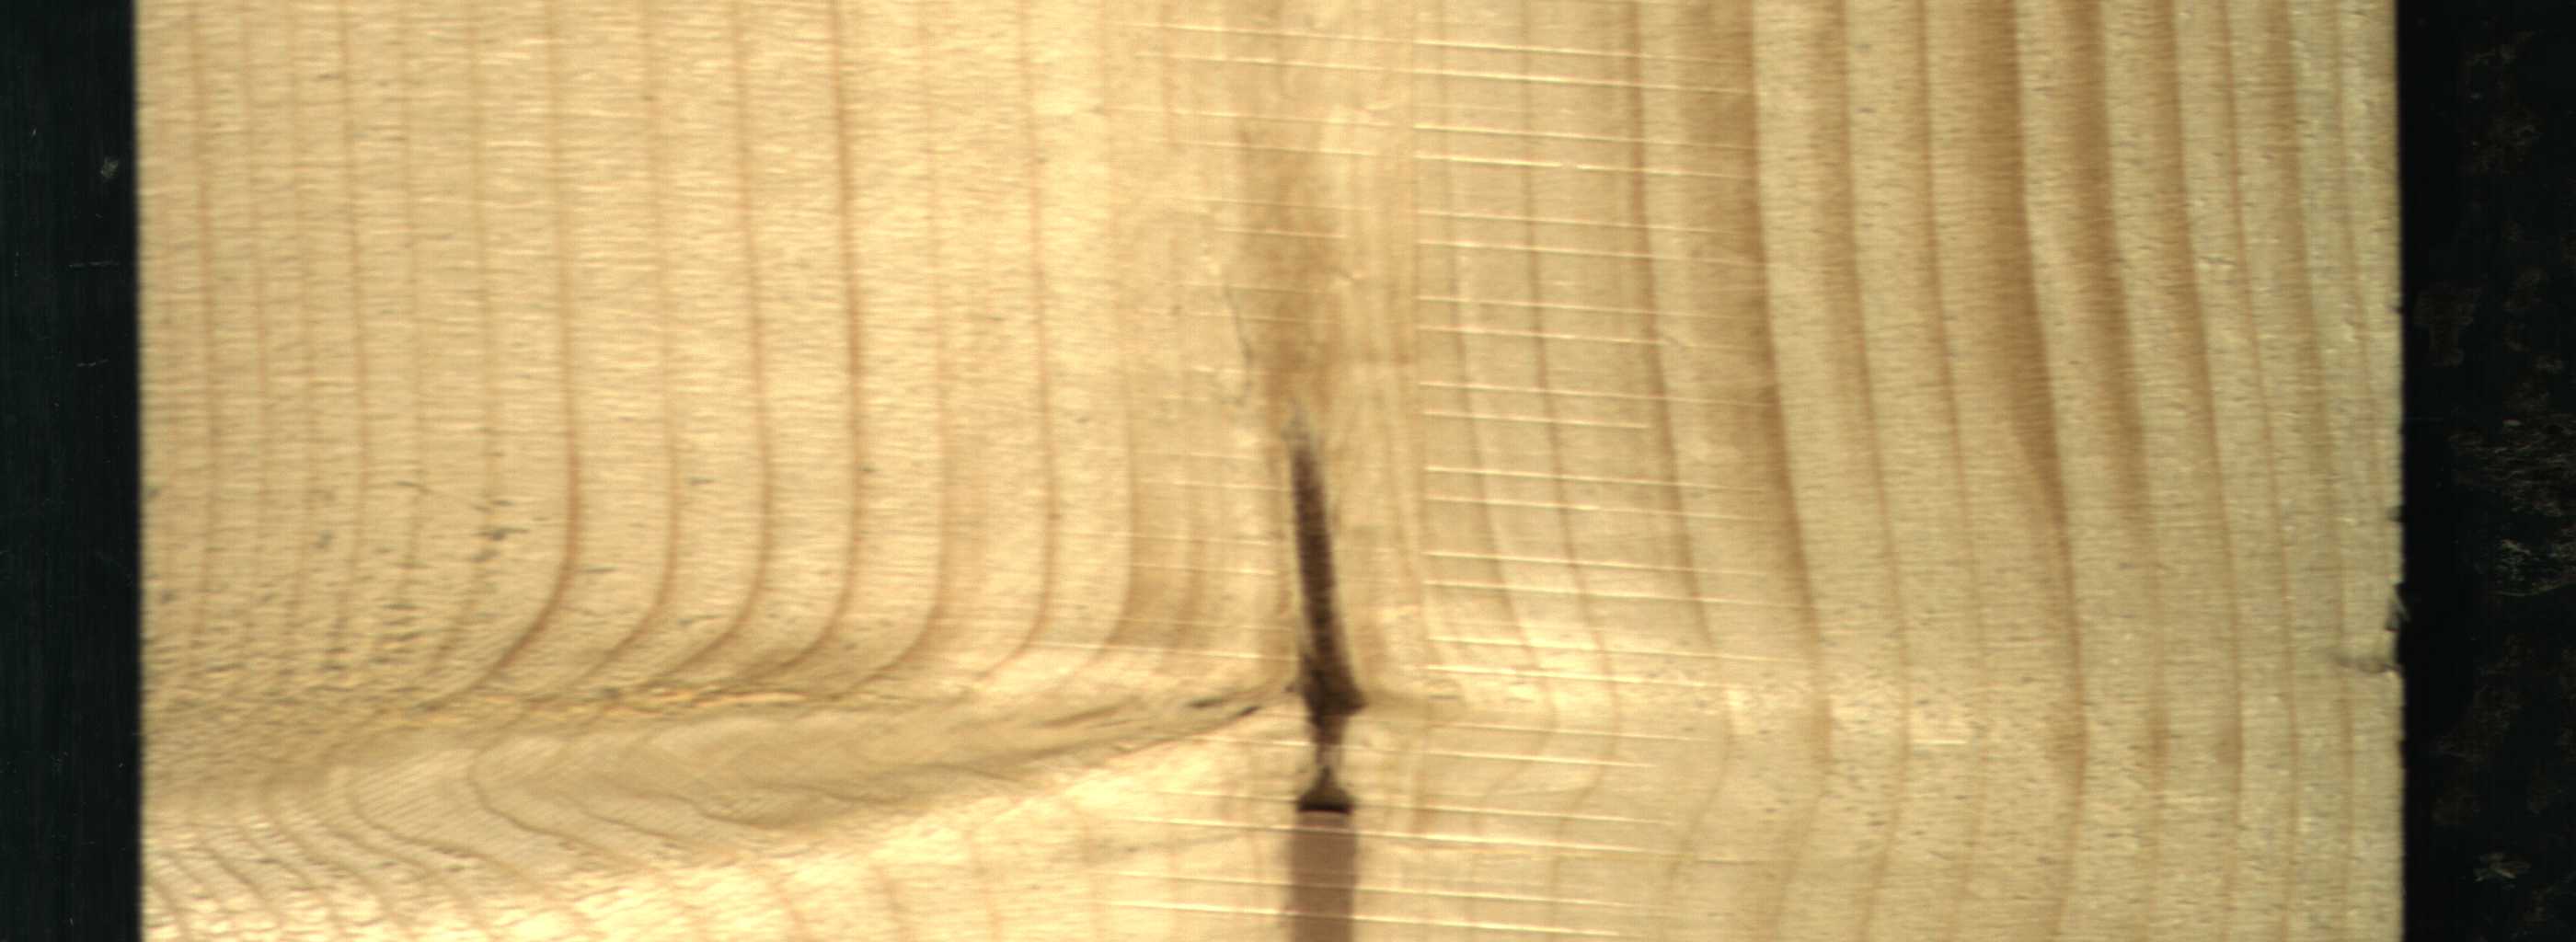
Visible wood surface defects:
Marrow